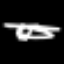
Label: The Eiffel Tower